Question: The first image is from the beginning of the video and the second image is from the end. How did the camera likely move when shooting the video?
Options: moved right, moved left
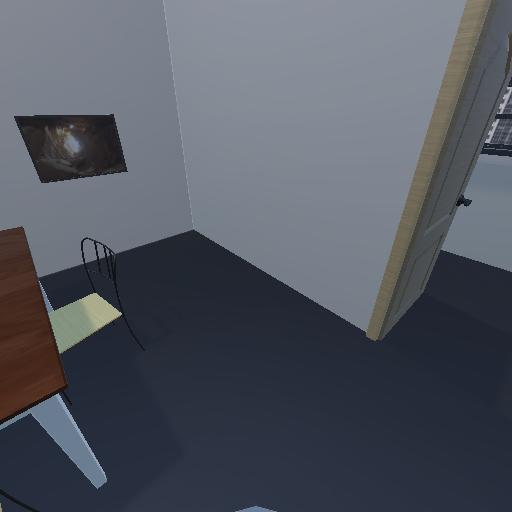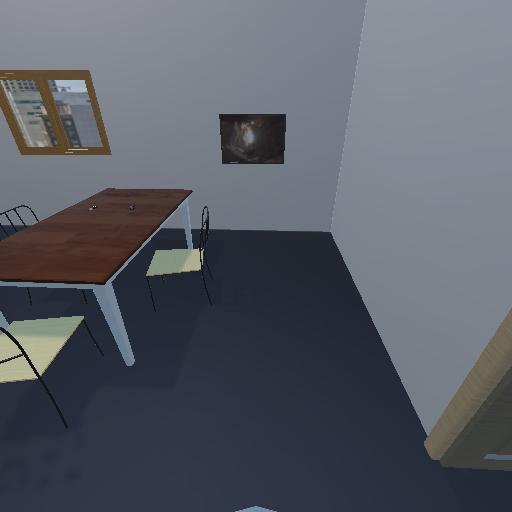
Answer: moved right